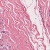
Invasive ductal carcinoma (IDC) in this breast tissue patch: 0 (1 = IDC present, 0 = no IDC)